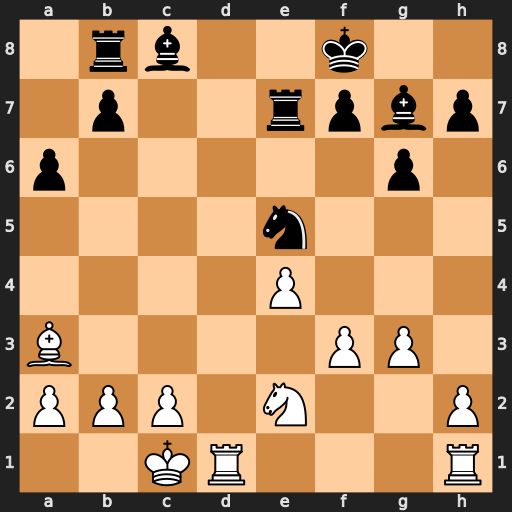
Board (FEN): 1rb2k2/1p2rpbp/p5p1/4n3/4P3/B4PP1/PPP1N2P/2KR3R
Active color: w
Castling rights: -
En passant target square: -
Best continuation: Rd8#